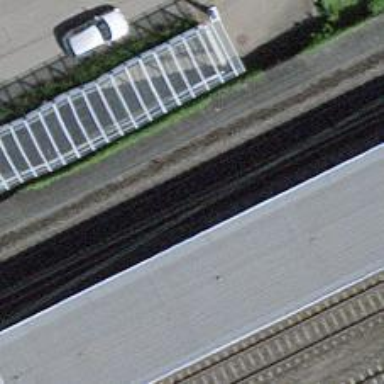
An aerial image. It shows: Stop position for public transport at railway stop.